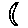
Label: moon